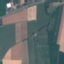
Land use / land cover class: PermanentCrop